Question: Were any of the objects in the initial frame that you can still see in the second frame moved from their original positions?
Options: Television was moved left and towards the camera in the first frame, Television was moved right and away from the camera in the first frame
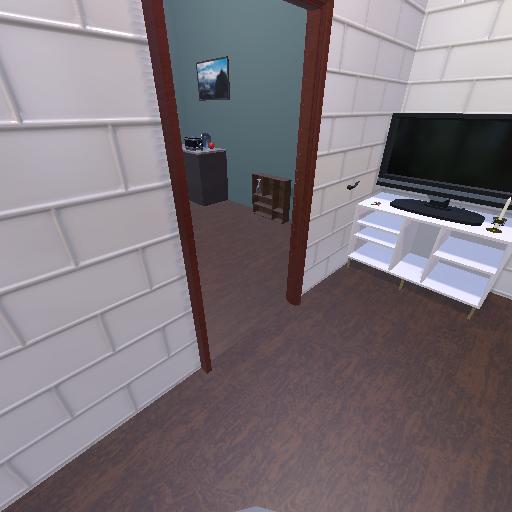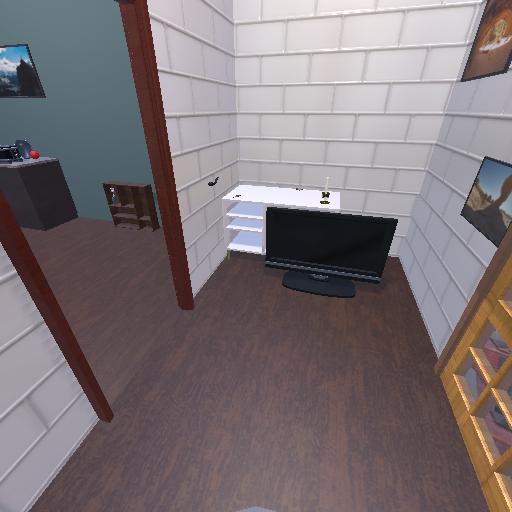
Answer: Television was moved left and towards the camera in the first frame